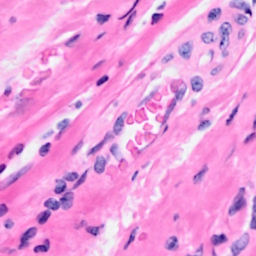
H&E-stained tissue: Breast